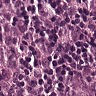
Metastatic tissue present: yes